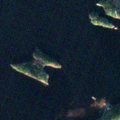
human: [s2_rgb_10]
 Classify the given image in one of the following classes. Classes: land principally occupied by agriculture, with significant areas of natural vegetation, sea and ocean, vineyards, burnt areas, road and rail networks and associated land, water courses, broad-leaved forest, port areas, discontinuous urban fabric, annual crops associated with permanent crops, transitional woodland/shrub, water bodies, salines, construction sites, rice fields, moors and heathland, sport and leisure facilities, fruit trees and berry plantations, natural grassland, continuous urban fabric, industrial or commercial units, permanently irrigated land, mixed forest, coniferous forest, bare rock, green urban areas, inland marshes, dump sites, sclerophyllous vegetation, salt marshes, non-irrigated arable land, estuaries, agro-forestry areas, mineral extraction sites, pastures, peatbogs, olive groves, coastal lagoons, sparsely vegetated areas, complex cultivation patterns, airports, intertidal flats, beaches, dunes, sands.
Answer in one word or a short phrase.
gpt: coniferous forest, water bodies